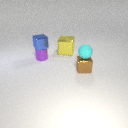
small blue metal cube above small purple metal cylinder